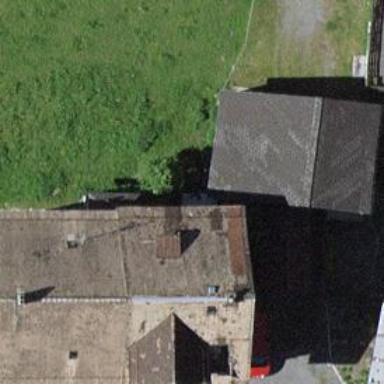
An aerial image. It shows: Historic building.